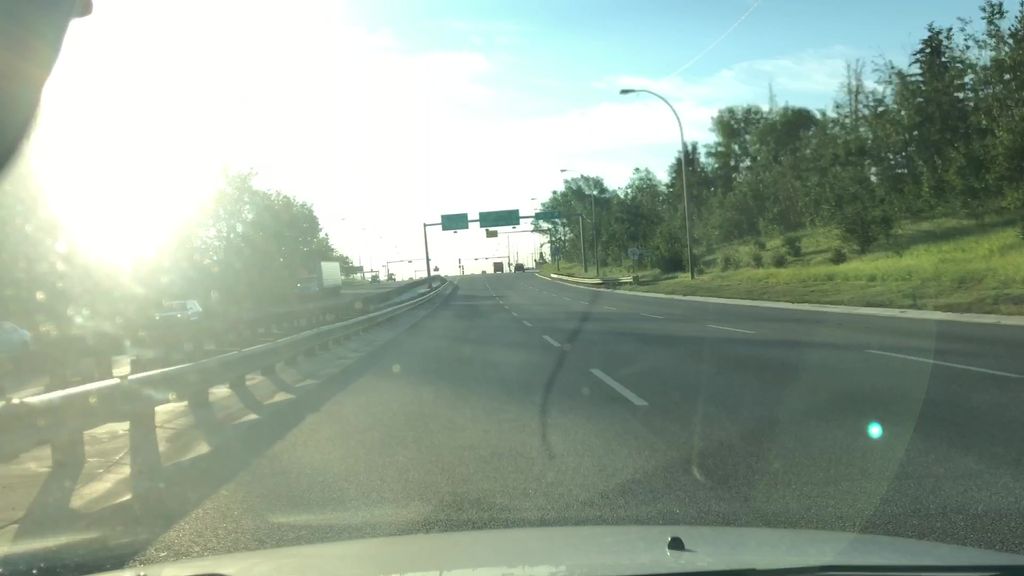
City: edmonton